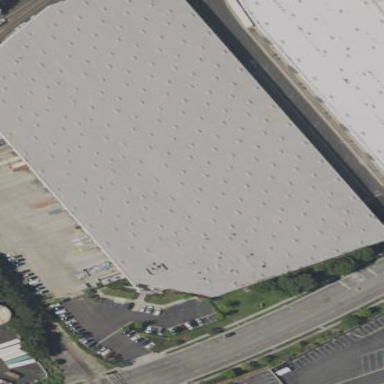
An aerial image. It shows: Warehouse building.